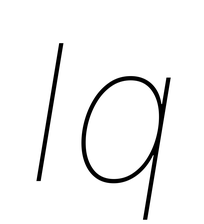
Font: Inter-Italic_Thin_Italic